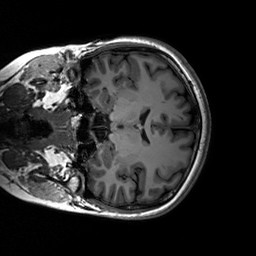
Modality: T1w
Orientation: coronal
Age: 27
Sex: female
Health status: healthy
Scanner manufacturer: siemens
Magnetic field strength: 3 T
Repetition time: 2.3 s
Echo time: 0.00236 s